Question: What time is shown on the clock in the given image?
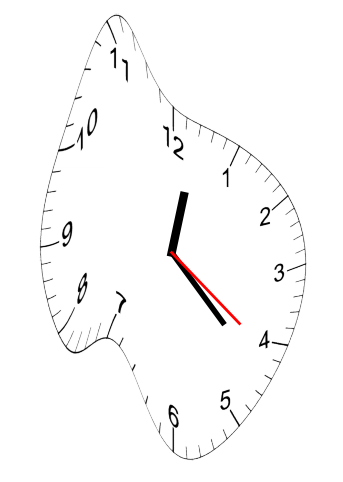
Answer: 12:22:21